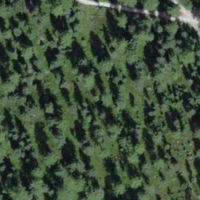
EUNIS habitat code: 43
Species observed at this site:
Vaccinium myrtillus
Vaccinium vitis-idaea
Erebia euryale